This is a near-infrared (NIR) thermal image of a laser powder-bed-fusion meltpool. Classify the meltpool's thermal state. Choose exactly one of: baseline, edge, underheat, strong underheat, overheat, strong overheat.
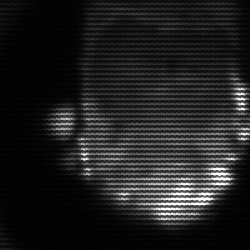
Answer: baseline